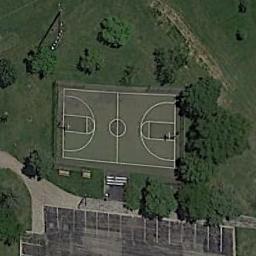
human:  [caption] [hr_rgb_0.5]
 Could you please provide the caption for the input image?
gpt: The basketball court on the lawn,With many trees nearby,Is next to the parking lot .

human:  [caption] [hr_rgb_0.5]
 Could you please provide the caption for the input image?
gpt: There are several table tennis tables beside the basketball court .

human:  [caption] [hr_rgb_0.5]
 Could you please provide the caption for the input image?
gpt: There is a basketball court in the middle of grass next to a parking lot and some trees .

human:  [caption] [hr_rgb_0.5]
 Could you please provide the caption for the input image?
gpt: A basketball court on the lawn with some trees and a parking lot beside .

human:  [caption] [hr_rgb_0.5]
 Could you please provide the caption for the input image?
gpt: Many trees are near the basketball court .